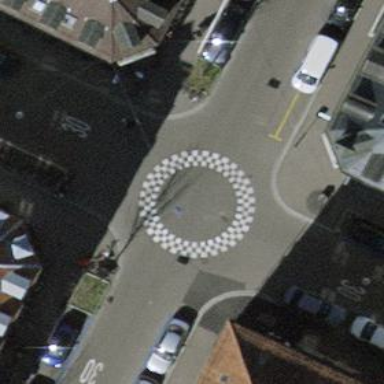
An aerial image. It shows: Rosette traffic calming feature.